Question: I have a container div that has a SVG inside of it:
'''
<!DOCTYPE html>
<body>
<div class="container">
<svg xmlns="http://www.w3.org/2000/svg" xmlns:xlink="http://www.w3.org/1999/xlink" width="50" height="200">
<rect x="0" y="0" width="50" height="200" />
</svg>
</div>
</body>
'''
And the following CSS:
'''
svg
{
width: 100%;
height: 100%;
}
div.container
{
width: 100%;
background-color: red;
}
'''
In firefox, chrome etc. the container div will match the height of the svg. However this isn't the case for IE (I tested it in IE9). Removing the width/height: 100% from the svg style block will fix this, however I need these styles in order to scale my SVG (I've left out preserveAspectRatio in the SVG element in this example jsfiddle).
Here is the jsfiddle:
<URL>
I was thinking that I could use zoom:1 to force IE to recognize hasLayout on the div element, but this didn't work.
Any ideas?
Here's a screenshot from how the rendering looks in IE9 - notice that the div (red background) doesn't scale beneath the SVG (black rectangle) height.

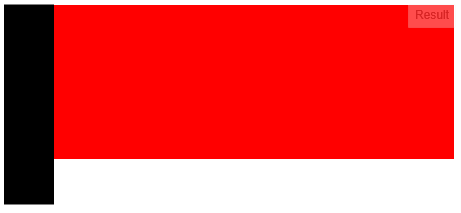
Answer: The SVG currently lacks a 'viewBox' attribute, which is needed for consistent cross-browser rendering. The lack of 'viewBox', combined with setting the 'width' and 'height' of the SVG to 100% in the CSS seems to be the root of the problem.
Here is a jsfiddle that has consistent rendering across Chrome and IE9: <URL>.
The following is added to the '<svg>' tag:
'viewBox="0 0 50 200"'
(starting X coordinate, starting Y, ending X, ending Y)
And 'height' and 'width' in the CSS for the '<svg>' are removed.